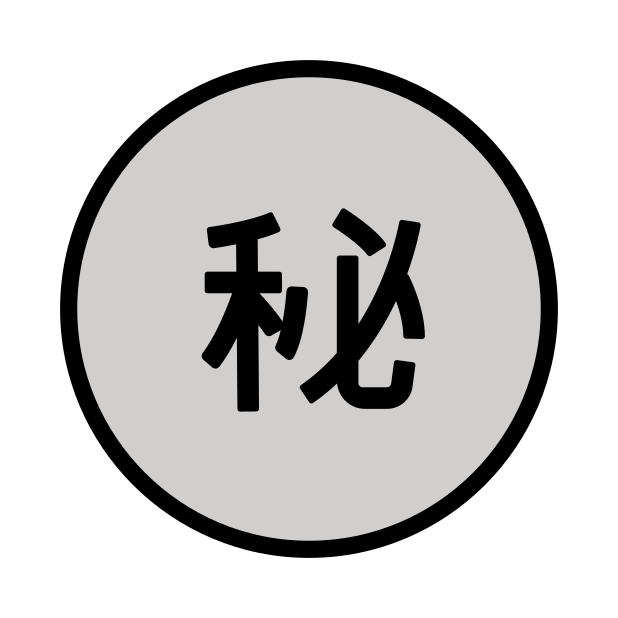
Japanese “secret” button